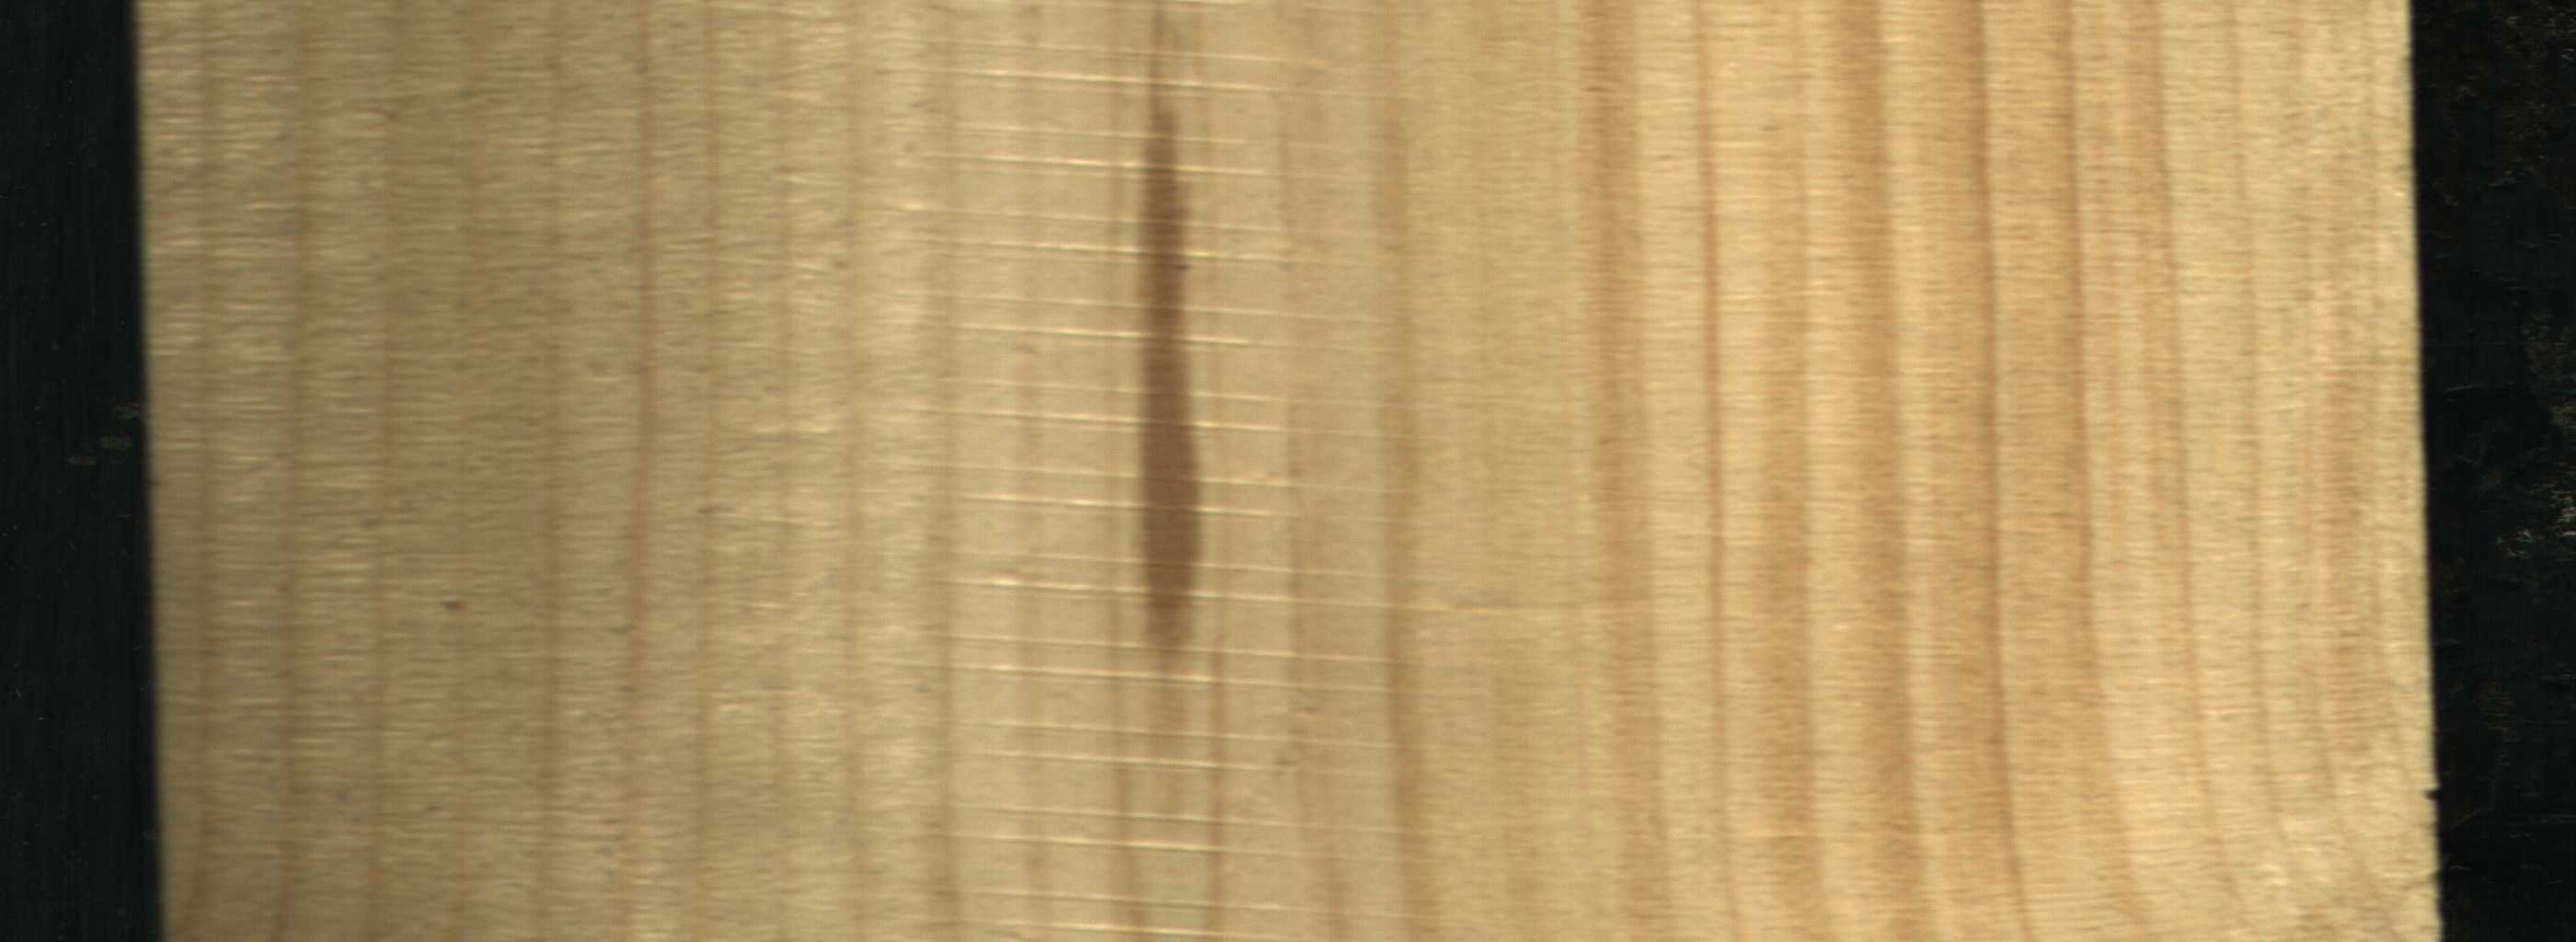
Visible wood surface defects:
Marrow